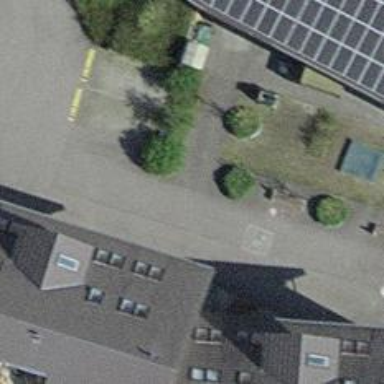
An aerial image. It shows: Parking entrance.